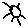
Label: sun